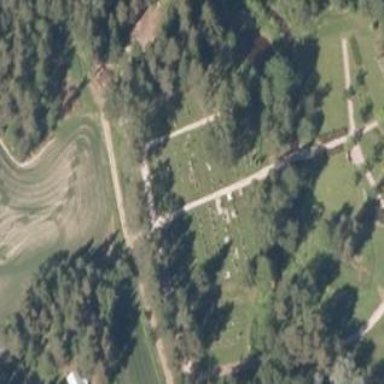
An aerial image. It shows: Cemetery.